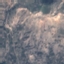
Land use / land cover: HerbaceousVegetation